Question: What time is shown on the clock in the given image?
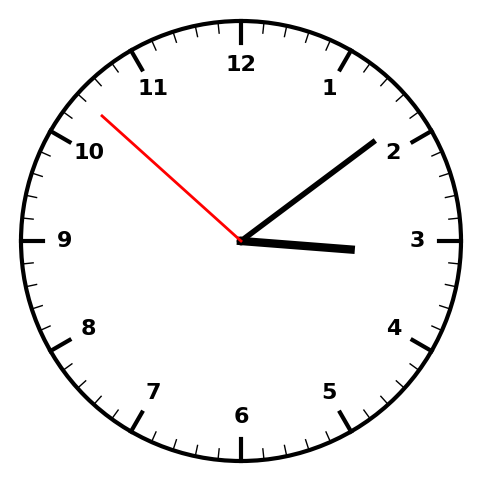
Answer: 03:08:52